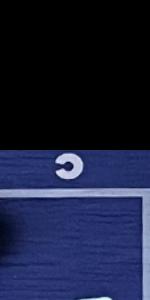
Label: Empty